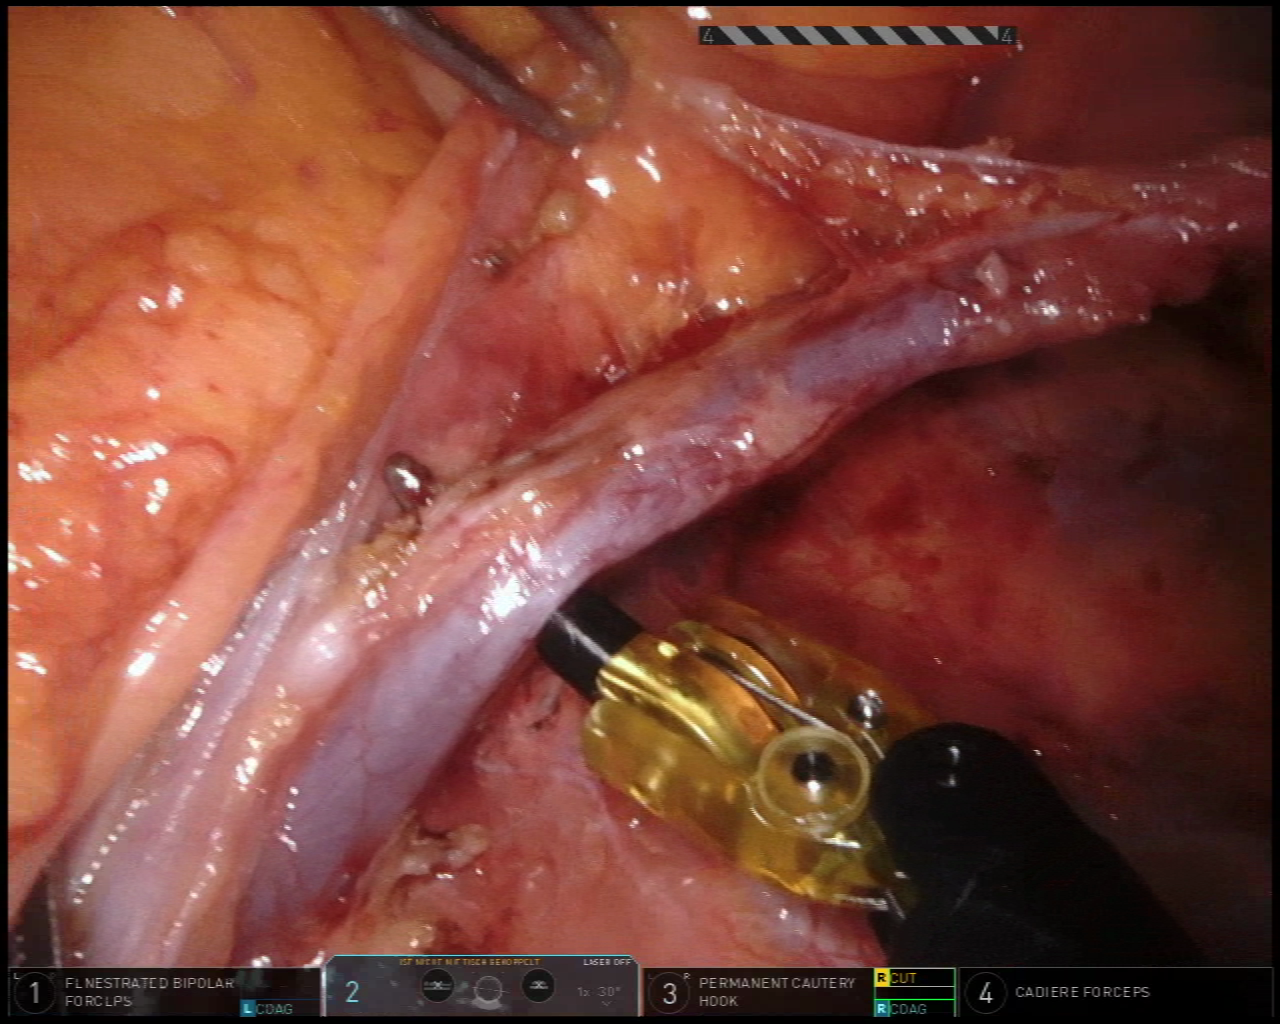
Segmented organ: intestinal_veins
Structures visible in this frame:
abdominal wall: no
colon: no
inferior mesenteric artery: no
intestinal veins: yes
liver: no
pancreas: no
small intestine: no
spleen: no
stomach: no
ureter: no
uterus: no
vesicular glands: no